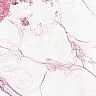
Metastatic tissue present: no